Question: i have a grid view which is used both for editing and inserting data ..
1)in order to data i use Footer rows.
2) and to data i use rest of the rows.
the problem is that when ever i am trying to update any of the row with in grid view, the footer row validation also gets alert, which i dont want .. i want that only selected row validation should remain active ...

'''
<asp:GridView ID="PanelDetGridView" CssClass="table col-12 table-bordered table-hover widget-box widget-title widget-content nopadding" runat="server" AutoGenerateColumns="false" ShowFooter="true" OnRowCancelingEdit="PanelDetGridView_RowCancelingEdit" OnRowCommand="PanelDetGridView_RowCommand" OnRowDeleting="PanelDetGridView_RowDeleting" OnRowEditing="PanelDetGridView_RowEditing" OnRowUpdated="PanelDetGridView_RowUpdated" OnRowUpdating="PanelDetGridView_RowUpdating">
<Columns>
<asp:TemplateField HeaderText="Make">
<ItemTemplate>
<%# Eval("DevManufcture.Name") %>
</ItemTemplate>
<EditItemTemplate>
<asp:DropDownList ID="DDLManfct" AutoPostBack="true" OnSelectedIndexChanged="DDLManfct_SelectedIndexChanged" DataSourceID="SqlDataSourceForManufctPanel" DataTextField="Name" DataValueField="idDeviceManufacturer" runat="server"></asp:DropDownList>
<asp:RequiredFieldValidator ID="RequiredFieldValidator1" CssClass="help-inline" Font-Size="Small" runat="server" ErrorMessage="*Required" ControlToValidate="DDLManfct"></asp:RequiredFieldValidator>
</EditItemTemplate>
<FooterTemplate>
<asp:DropDownList ID="DDLInsertManfct" AutoPostBack="true" OnSelectedIndexChanged="DDLInsertManfct_SelectedIndexChanged" DataSourceID="SqlDataSourceForManufctPanel" DataTextField="Name" DataValueField="idDeviceManufacturer" runat="server"></asp:DropDownList>
<asp:RequiredFieldValidator ID="RequiredFieldValidator2" CssClass="help-inline" Font-Size="Small" runat="server" ErrorMessage="*Required" ControlToValidate="DDLInsertManfct"></asp:RequiredFieldValidator>
</FooterTemplate>
</asp:TemplateField>
<asp:TemplateField HeaderText="Model">
<ItemTemplate>
<%# Eval("DevModel.Name") %>
</ItemTemplate>
<EditItemTemplate>
<asp:DropDownList ID="DDLModel" AutoPostBack="true" OnSelectedIndexChanged="DDLModel_SelectedIndexChanged" runat="server"></asp:DropDownList>
<asp:RequiredFieldValidator ID="RequiredFieldValidator3" CssClass="help-inline" Font-Size="Small" runat="server" ErrorMessage="*Required" ControlToValidate="DDLModel"></asp:RequiredFieldValidator>
</EditItemTemplate>
<FooterTemplate>
<asp:DropDownList ID="DDLInsertModel" AutoPostBack="true" OnSelectedIndexChanged="DDLInsertModel_SelectedIndexChanged" runat="server"></asp:DropDownList>
<asp:RequiredFieldValidator ID="RequiredFieldValidator4" CssClass="help-inline" Font-Size="Small" runat="server" ErrorMessage="*Required" ControlToValidate="DDLInsertModel"></asp:RequiredFieldValidator>
</FooterTemplate>
</asp:TemplateField>
<asp:TemplateField HeaderText="Type">
<ItemTemplate>
<%# Eval("DevMoType.Name") %>
</ItemTemplate>
<EditItemTemplate>
<asp:DropDownList ID="DDLType" AutoPostBack="true" OnSelectedIndexChanged="DDLType_SelectedIndexChanged" runat="server"></asp:DropDownList>
<asp:RequiredFieldValidator ID="RequiredFieldValidator5" CssClass="help-inline" Font-Size="Small" runat="server" ErrorMessage="*Required" ControlToValidate="DDLType"></asp:RequiredFieldValidator>
</EditItemTemplate>
<FooterTemplate>
<asp:DropDownList ID="DDLInsertType" AutoPostBack="true" OnSelectedIndexChanged="DDLInsertType_SelectedIndexChanged" runat="server"></asp:DropDownList>
<asp:RequiredFieldValidator ID="RequiredFieldValidator6" CssClass="help-inline" Font-Size="Small" runat="server" ErrorMessage="*Required" ControlToValidate="DDLInsertType"></asp:RequiredFieldValidator>
</FooterTemplate>
</asp:TemplateField>
<asp:TemplateField HeaderText="Power">
<ItemTemplate>
<%# Eval("Power") %>
</ItemTemplate>
<EditItemTemplate>
<asp:TextBox ID="txtpwr" Text='<%# Eval("Power") %>' runat="server" CssClass="form-control" Font-Size="Small" Height="20px" Width="200px"></asp:TextBox>
<asp:RequiredFieldValidator ID="RequiredFieldValidator7" CssClass="help-inline" Font-Size="Small" runat="server" ErrorMessage="*Required" ControlToValidate="txtpwr"></asp:RequiredFieldValidator>
<asp:RegularExpressionValidator ID="RegularExpressionValidator1" runat="server" ErrorMessage=" Enter Numbers Only ..." ValidationExpression="^[1-9]\d*(\.\d+)?$" ControlToValidate="txtpwr" CssClass="help-inline" Font-Size="Small"></asp:RegularExpressionValidator>
</EditItemTemplate>
<FooterTemplate>
<asp:TextBox ID="Instxtpwr" runat="server" CssClass="form-control" Font-Size="Small" Height="20px" Width="200px"></asp:TextBox>
<asp:RequiredFieldValidator ID="RequiredFieldValidator8" CssClass="help-inline" Font-Size="Small" runat="server" ErrorMessage="*Required" ControlToValidate="Instxtpwr"></asp:RequiredFieldValidator>
<asp:RegularExpressionValidator ID="RegularExpressionValidator2" runat="server" ErrorMessage=" Enter Numbers Only ..." ValidationExpression="^[1-9]\d*(\.\d+)?$" ControlToValidate="Instxtpwr" CssClass="help-inline" Font-Size="Small"></asp:RegularExpressionValidator>
</FooterTemplate>
</asp:TemplateField>
<asp:TemplateField HeaderText="Current">
<ItemTemplate>
<%# Eval("Current") %>
</ItemTemplate>
<EditItemTemplate>
<asp:TextBox ID="txtcurr" Text=' <%# Eval("Current") %>' runat="server" CssClass="form-control" Font-Size="Small" Height="20px" Width="200px"></asp:TextBox>
<asp:RequiredFieldValidator ID="RequiredFieldValidator9" CssClass="help-inline" Font-Size="Small" runat="server" ErrorMessage="*Required" ControlToValidate="txtcurr"></asp:RequiredFieldValidator>
<asp:RegularExpressionValidator ID="RegularExpressionValidator3" runat="server" ErrorMessage=" Enter Numbers Only ..." ValidationExpression="^[1-9]\d*(\.\d+)?$" ControlToValidate="txtcurr" CssClass="help-inline" Font-Size="Small"></asp:RegularExpressionValidator>
</EditItemTemplate>
<FooterTemplate>
<asp:TextBox ID="Instxtcurr" runat="server" CssClass="form-control" Font-Size="Small" Height="20px" Width="200px"></asp:TextBox>
<asp:RequiredFieldValidator ID="RequiredFieldValidator10" CssClass="help-inline" Font-Size="Small" runat="server" ErrorMessage="*Required" ControlToValidate="Instxtcurr"></asp:RequiredFieldValidator>
<asp:RegularExpressionValidator ID="RegularExpressionValidator4" runat="server" ErrorMessage=" Enter Numbers Only ..." ValidationExpression="^[1-9]\d*(\.\d+)?$" ControlToValidate="Instxtcurr" CssClass="help-inline" Font-Size="Small"></asp:RegularExpressionValidator>
</FooterTemplate>
</asp:TemplateField>
<asp:TemplateField HeaderText="Length">
<ItemTemplate>
<%# Eval("Length") %>
</ItemTemplate>
<EditItemTemplate>
<asp:TextBox ID="txtlen" Text='<%# Eval("Length") %>' runat="server" CssClass="form-control" Font-Size="Small" Height="20px" Width="200px"></asp:TextBox>
<asp:RequiredFieldValidator ID="RequiredFieldValidator11" CssClass="help-inline" Font-Size="Small" runat="server" ErrorMessage="*Required" ControlToValidate="txtlen"></asp:RequiredFieldValidator>
<asp:RegularExpressionValidator ID="RegularExpressionValidator5" runat="server" ErrorMessage=" Enter Numbers Only ..." ValidationExpression="^[1-9]\d*(\.\d+)?$" ControlToValidate="txtlen" CssClass="help-inline" Font-Size="Small"></asp:RegularExpressionValidator>
</EditItemTemplate>
<FooterTemplate>
<asp:TextBox ID="Instxtlen" runat="server" CssClass="form-control" Font-Size="Small" Height="20px" Width="200px"></asp:TextBox>
<asp:RequiredFieldValidator ID="RequiredFieldValidator12" CssClass="help-inline" Font-Size="Small" runat="server" ErrorMessage="*Required" ControlToValidate="Instxtlen"></asp:RequiredFieldValidator>
<asp:RegularExpressionValidator ID="RegularExpressionValidator6" runat="server" ErrorMessage=" Enter Numbers Only ..." ValidationExpression="^[1-9]\d*(\.\d+)?$" ControlToValidate="Instxtlen" CssClass="help-inline" Font-Size="Small"></asp:RegularExpressionValidator>
</FooterTemplate>
</asp:TemplateField>
<asp:TemplateField HeaderText="Width">
<ItemTemplate>
<%# Eval("Width") %>
</ItemTemplate>
<EditItemTemplate>
<asp:TextBox ID="txtWidth" Text=' <%# Eval("Width") %>' runat="server" CssClass="form-control" Font-Size="Small" Height="20px" Width="200px"></asp:TextBox>
<asp:RequiredFieldValidator ID="RequiredFieldValidator13" CssClass="help-inline" Font-Size="Small" runat="server" ErrorMessage="*Required" ControlToValidate="txtWidth"></asp:RequiredFieldValidator>
<asp:RegularExpressionValidator ID="RegularExpressionValidator7" runat="server" ErrorMessage=" Enter Numbers Only ..." ValidationExpression="^[1-9]\d*(\.\d+)?$" ControlToValidate="txtWidth" CssClass="help-inline" Font-Size="Small"></asp:RegularExpressionValidator>
</EditItemTemplate>
<FooterTemplate>
<asp:TextBox ID="Instxtwidth" runat="server" CssClass="form-control" Font-Size="Small" Height="20px" Width="200px"></asp:TextBox>
<asp:RequiredFieldValidator ID="RequiredFieldValidator14" CssClass="help-inline" Font-Size="Small" runat="server" ErrorMessage="*Required" ControlToValidate="Instxtwidth"></asp:RequiredFieldValidator>
<asp:RegularExpressionValidator ID="RegularExpressionValidator8" runat="server" ErrorMessage=" Enter Numbers Only ..." ValidationExpression="^[1-9]\d*(\.\d+)?$" ControlToValidate="Instxtwidth" CssClass="help-inline" Font-Size="Small"></asp:RegularExpressionValidator>
</FooterTemplate>
</asp:TemplateField>
<asp:CommandField ButtonType="Button" ShowEditButton="true" />
<asp:CommandField HeaderText="Delete" ShowDeleteButton="True" ShowHeader="True" />
<asp:TemplateField HeaderText="Insert" ShowHeader="False" HeaderStyle-HorizontalAlign="Left">
<FooterTemplate>
<asp:LinkButton ID="lnkAdd" runat="server" CausesValidation="False" CommandName="Insert" Text="Insert"></asp:LinkButton>
</FooterTemplate>
</asp:TemplateField>
</Columns>
</asp:GridView>
'''
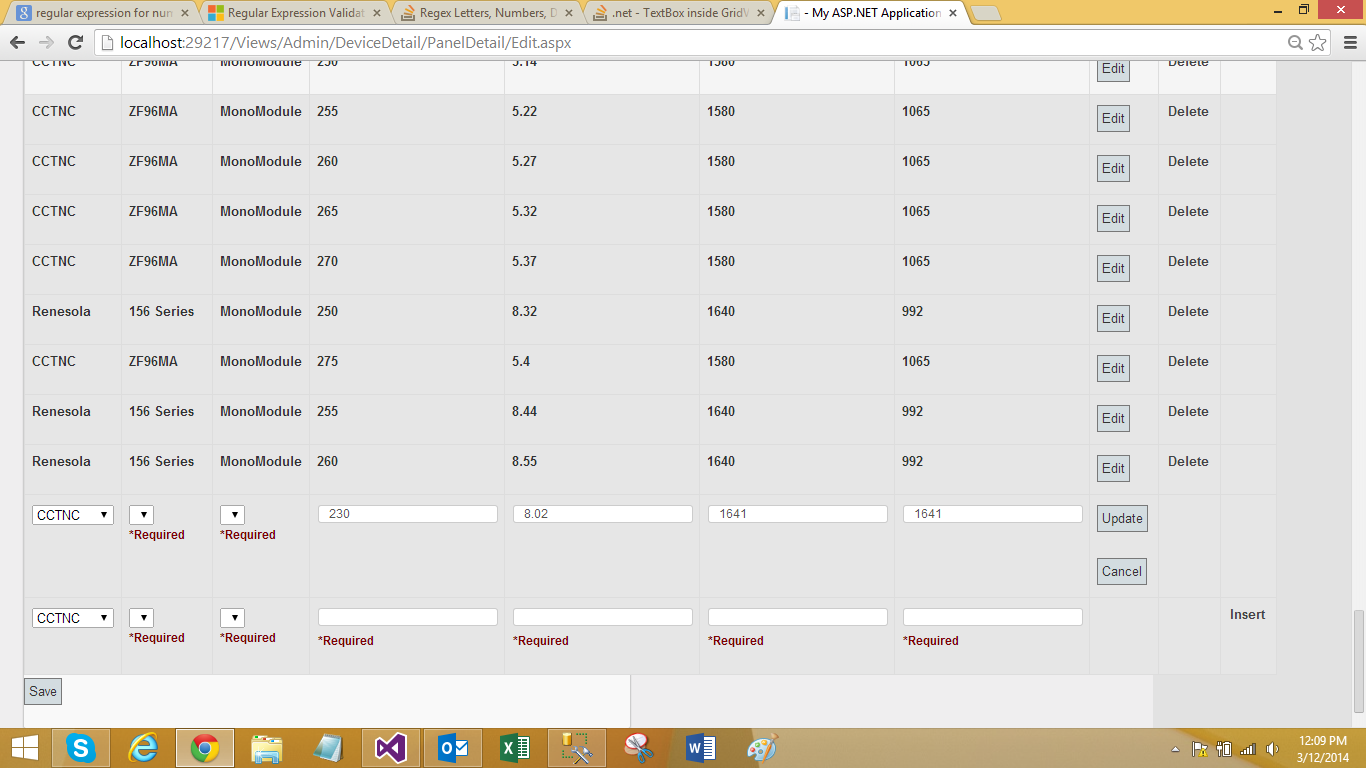
Answer: something like this
'''
<asp:RequiredFieldValidator ID="RequiredFieldValidator17" CssClass="error" ControlToValidate="txtSmalloc" ValidationGroup="CodataValidation" Display="Dynamic" runat="server" ErrorMessage="something" />
<FooterTemplate>
<asp:LinkButton ID="lnkAdd" runat="server" CausesValidation="True" ValidationGroup="CodataValidation" CommandName="Insert" Text="Insert"></asp:LinkButton>
</FooterTemplate>
'''